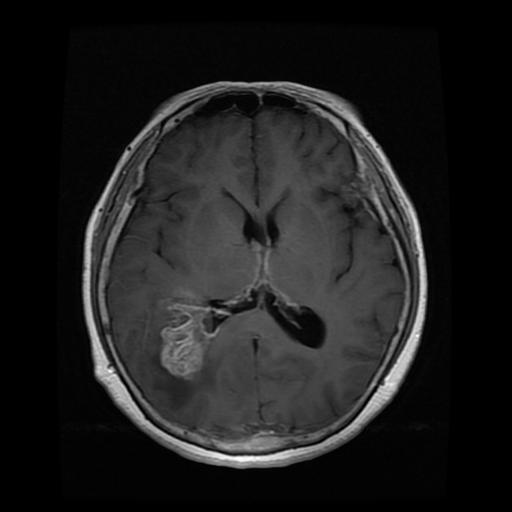
Label: glioma